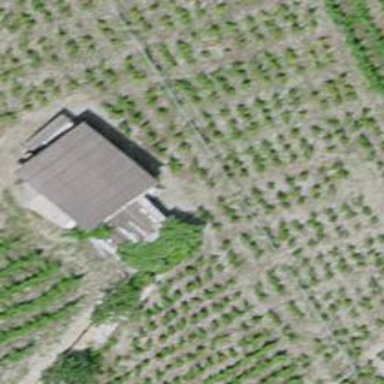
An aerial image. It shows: Shed building.